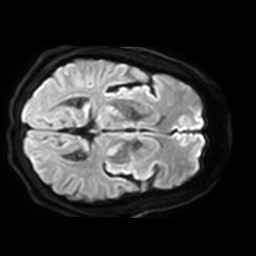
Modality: TRACE
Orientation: axial
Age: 59
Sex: male
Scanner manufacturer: philips
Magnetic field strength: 3 T
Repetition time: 4.726 s
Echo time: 0.05992 s